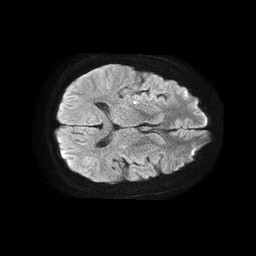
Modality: TRACE
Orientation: axial
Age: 44
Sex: female
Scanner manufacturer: philips
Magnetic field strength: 1.5 T
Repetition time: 4.6 s
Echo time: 0.09059 s